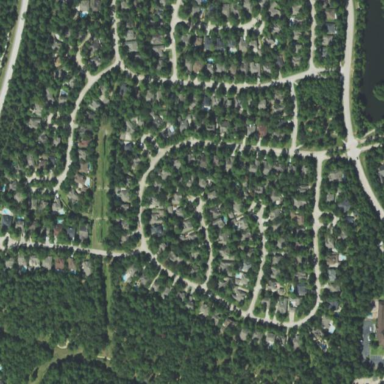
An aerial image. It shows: Residential neighbourhood.